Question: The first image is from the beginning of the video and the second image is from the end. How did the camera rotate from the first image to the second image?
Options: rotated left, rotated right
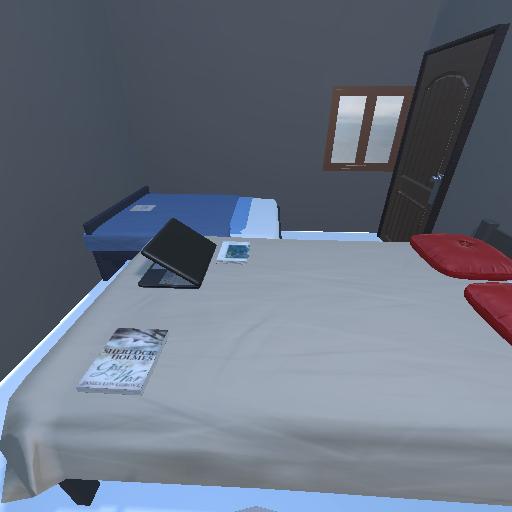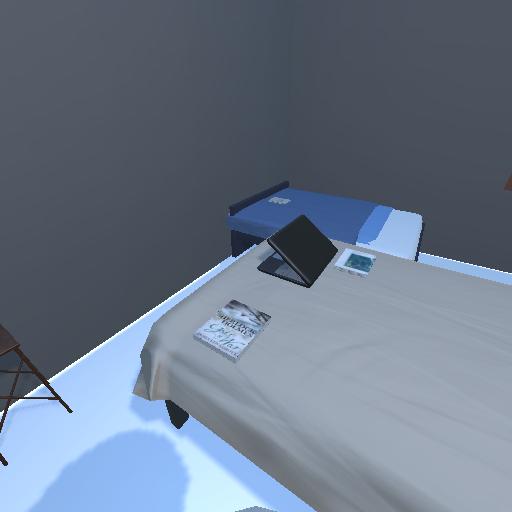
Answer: rotated left